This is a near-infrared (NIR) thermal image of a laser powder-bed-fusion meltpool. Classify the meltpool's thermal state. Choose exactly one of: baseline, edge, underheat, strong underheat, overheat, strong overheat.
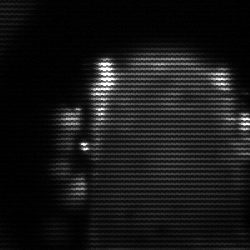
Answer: baseline